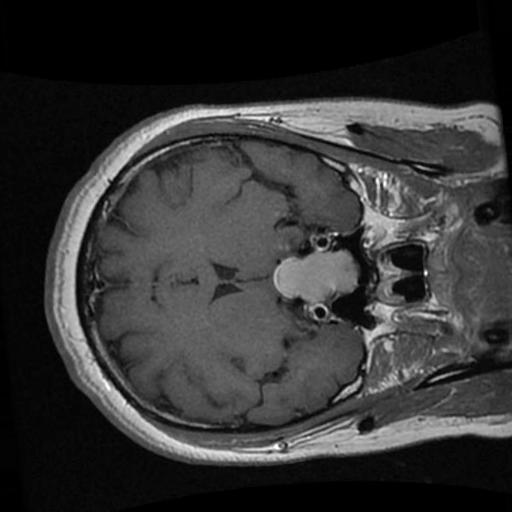
Label: brain_tumor